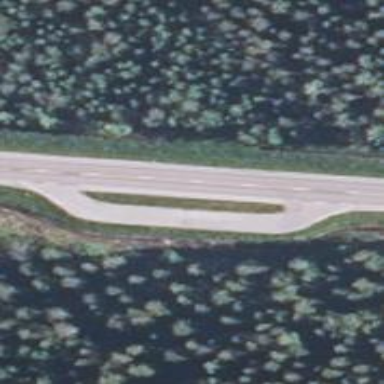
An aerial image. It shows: Rest area along the road.